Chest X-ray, PA view. Patient: 39 years old, sex M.
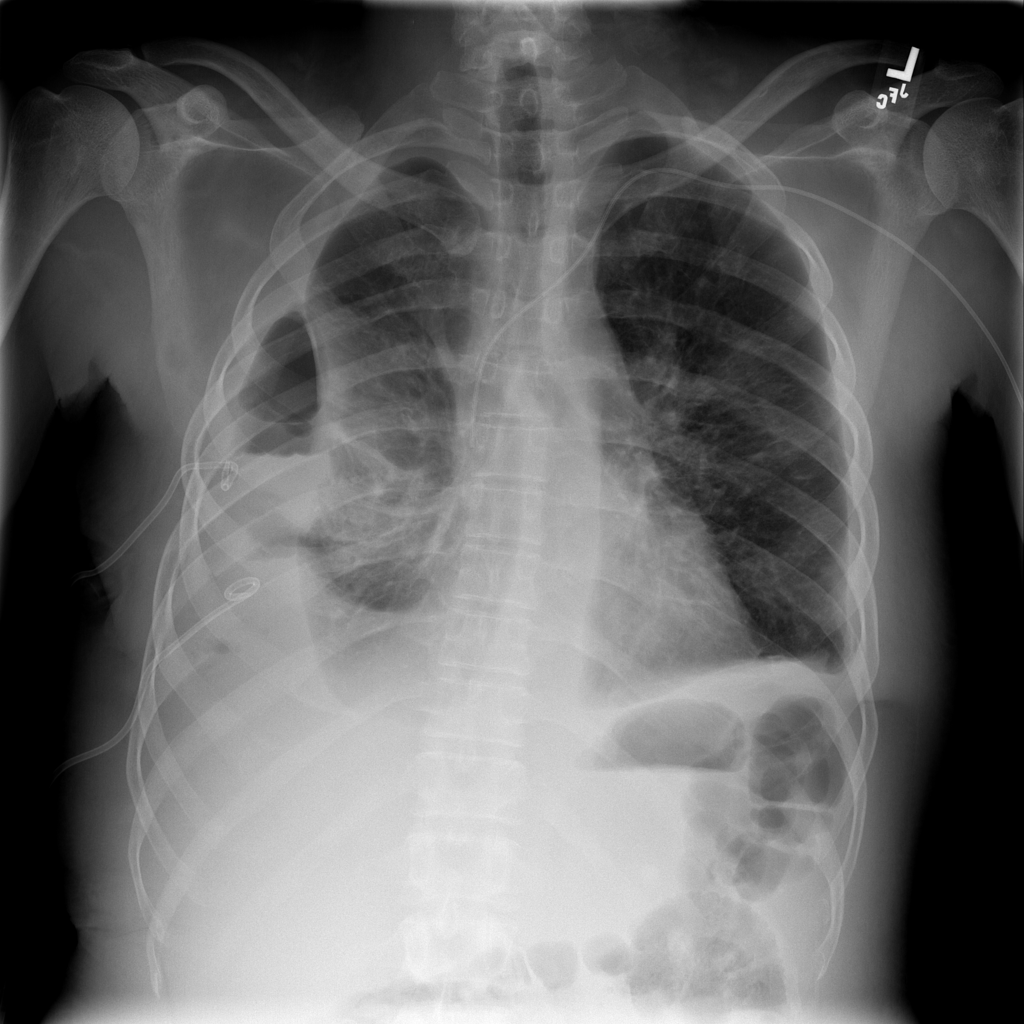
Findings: No Finding